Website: walmart
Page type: customer-info-address
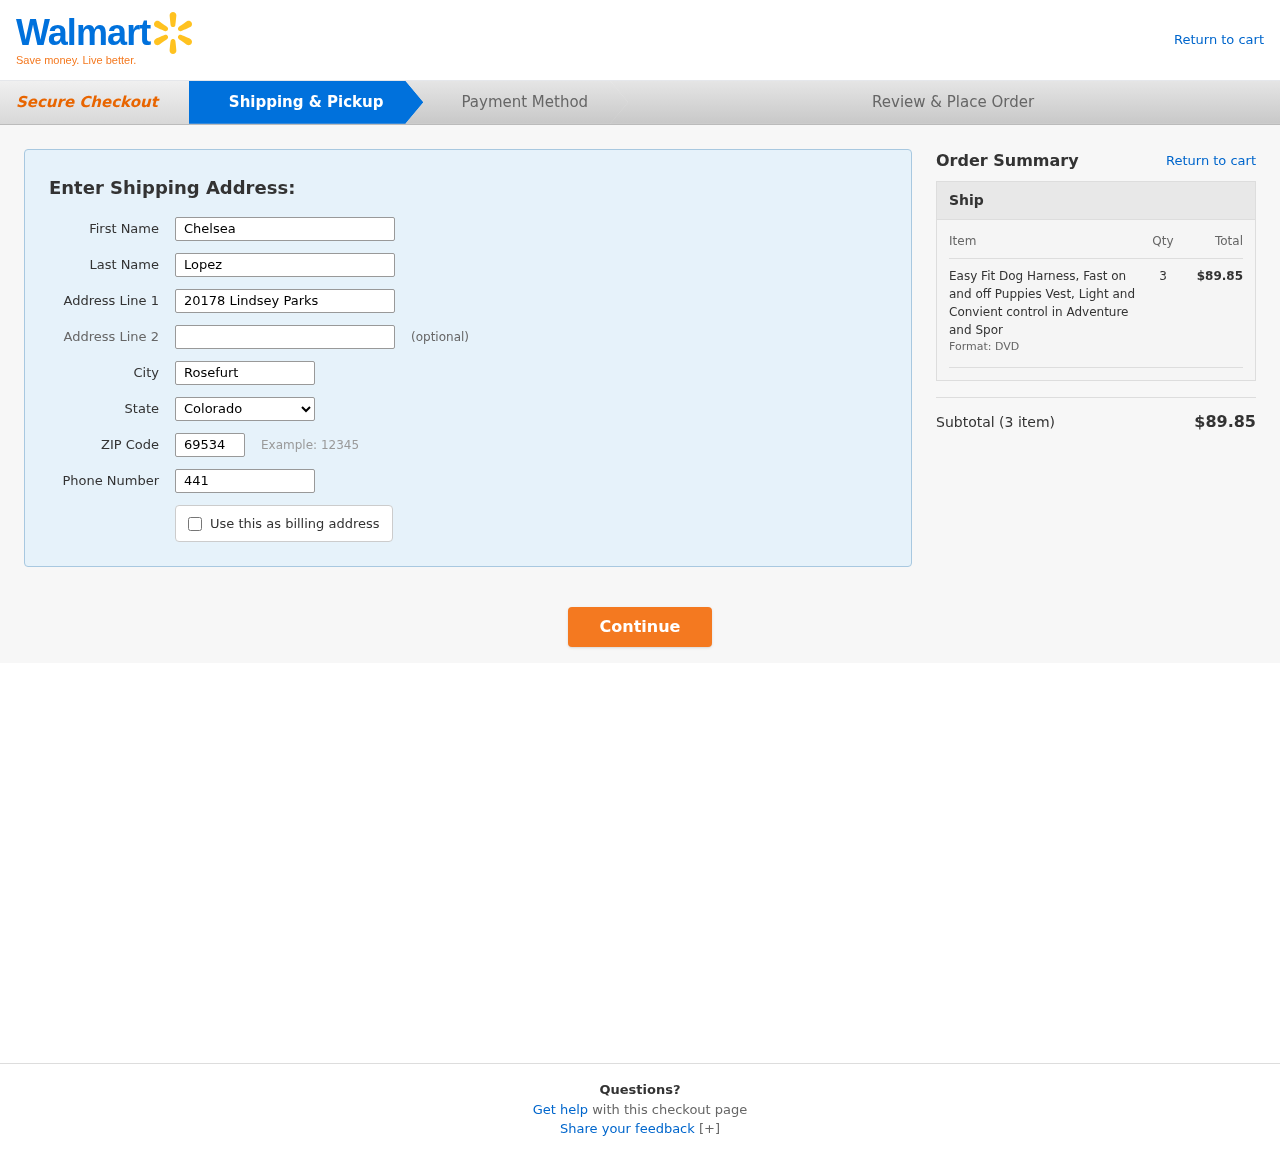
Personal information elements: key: PII_CITY
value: Rosefurt
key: PII_FIRSTNAME
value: Chelsea
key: PII_LASTNAME
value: Lopez
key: PII_PHONE
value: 4413428114
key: PII_POSTCODE
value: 69534
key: PII_STATE
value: Colorado
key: PII_STREET
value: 20178 Lindsey Parks
Product elements: key: PRODUCT1_NAME
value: Easy Fit Dog Harness, Fast on and off Puppies Vest, Light and Convient control in Adventure and Spor
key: PRODUCT1_QUANTITY
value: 3
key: PRODUCT1_LINE_TOTAL
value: $89.85
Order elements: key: ORDER_NUM_ITEMS
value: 3
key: ORDER_SUBTOTAL
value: $89.85